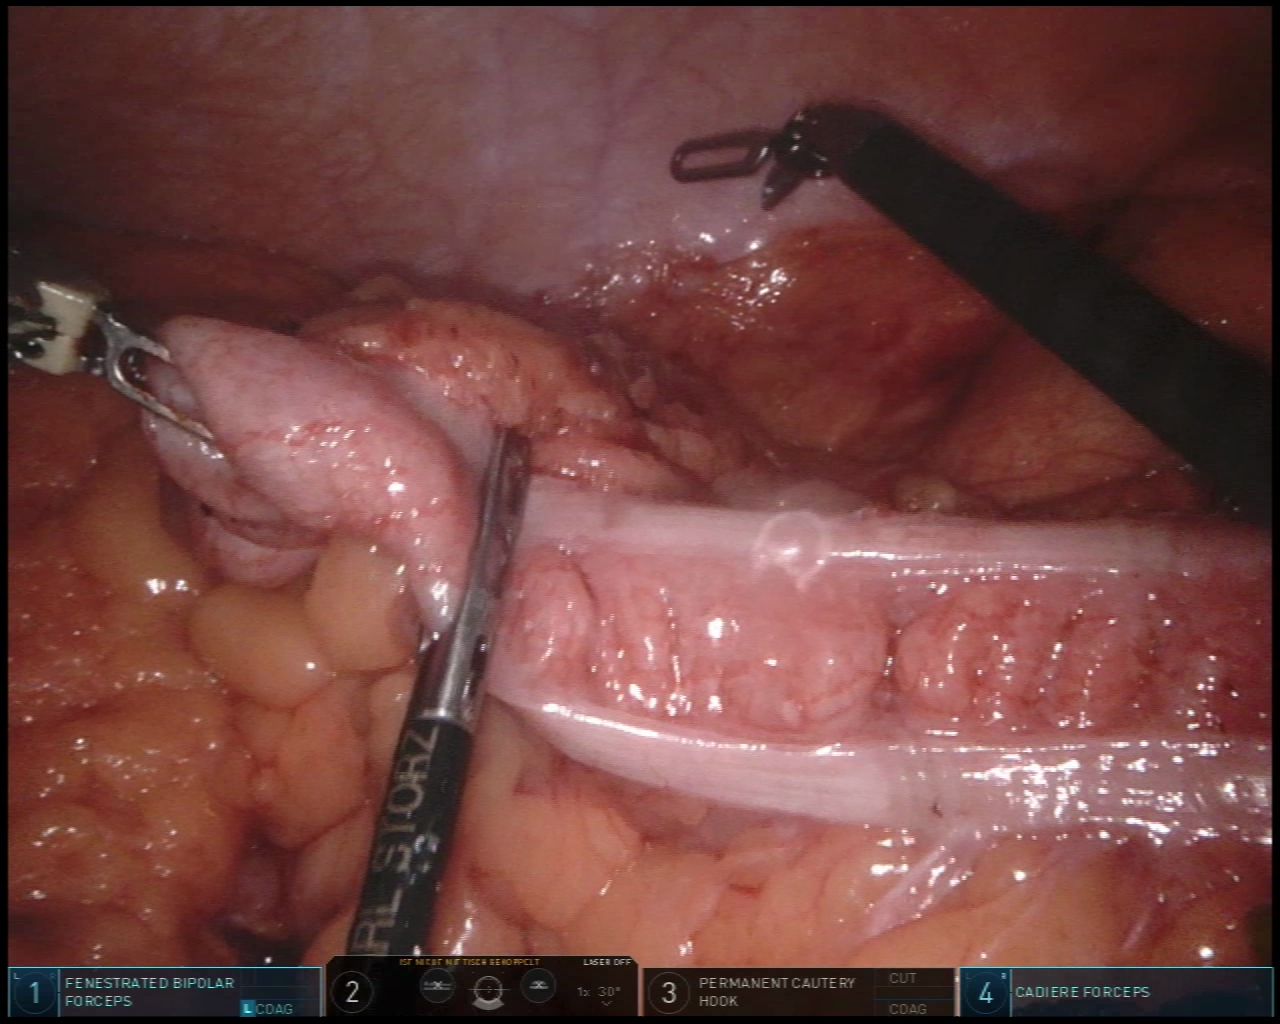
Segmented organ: abdominal_wall
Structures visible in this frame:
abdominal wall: yes
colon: yes
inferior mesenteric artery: no
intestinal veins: no
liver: no
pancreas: no
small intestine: no
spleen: no
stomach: no
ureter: no
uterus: no
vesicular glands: no